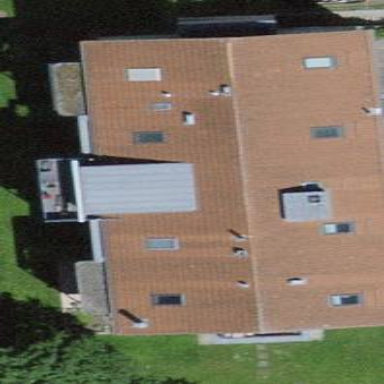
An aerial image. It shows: Gabled roof on building that houses apartments.